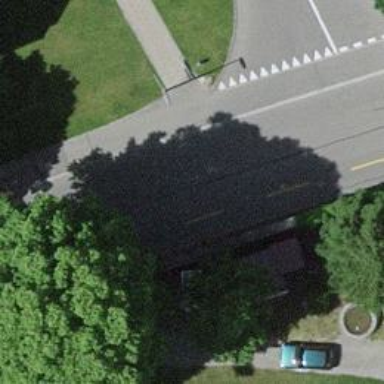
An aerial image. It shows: Residential road with asphalt surface. Sidewalk is present on the left side.